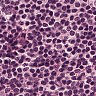
Metastatic tissue present: no